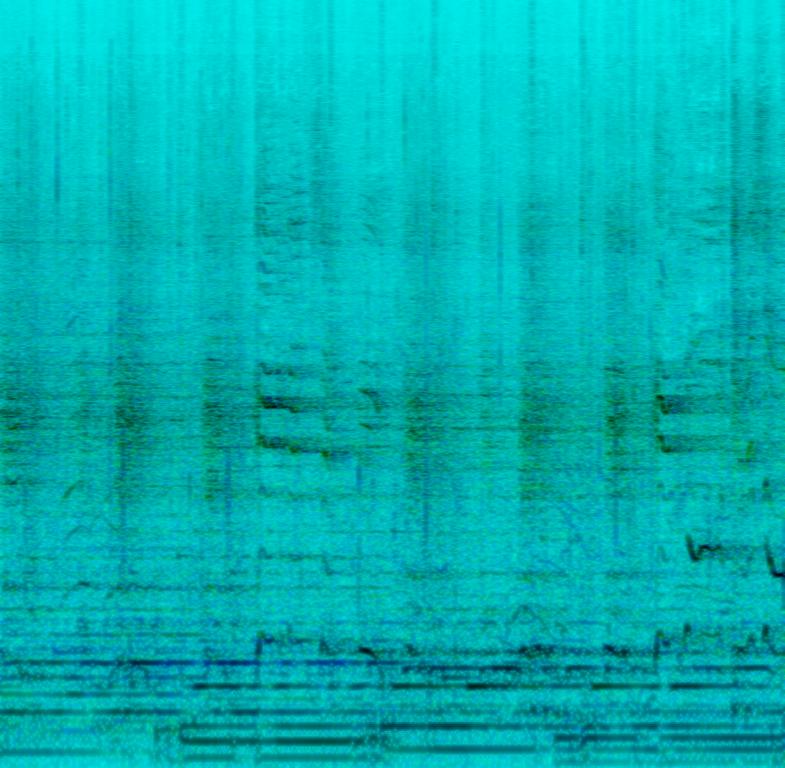
The low quality recording features a crowd talking and clapping to a soul song that is played on a playback. The song consists of a passionate female vocal, alongside mixed harmonizing vocals, singing over sustained strings melody, simple bass and harp melody. It sounds emotional and passionate.